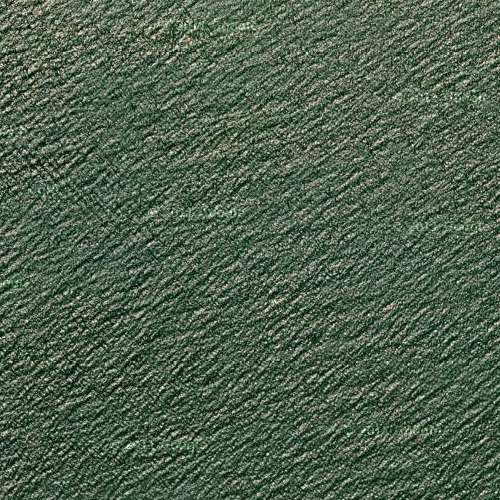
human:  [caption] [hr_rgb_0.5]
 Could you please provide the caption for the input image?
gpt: This is a part of deep green sparkling sea .

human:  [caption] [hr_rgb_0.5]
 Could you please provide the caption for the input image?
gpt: This is a part of deep green sparkling sea .

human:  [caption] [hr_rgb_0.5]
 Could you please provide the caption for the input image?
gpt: A part of ocean with deep green waters .

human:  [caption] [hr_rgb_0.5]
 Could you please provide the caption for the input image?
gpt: This is a part of ocean with deep green water .

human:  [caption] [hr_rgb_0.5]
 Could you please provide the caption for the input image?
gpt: This is a part of ocean with deep green water shining .